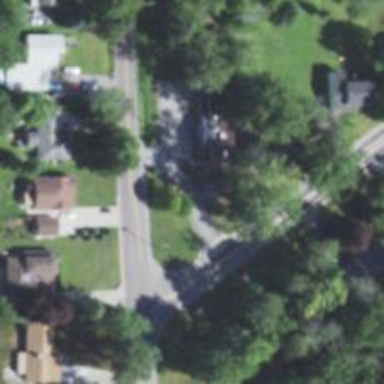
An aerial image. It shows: Driveway leading to service road.